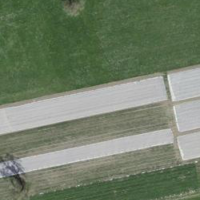
EUNIS habitat code: 24
Species observed at this site:
Echinochloa crus-galli